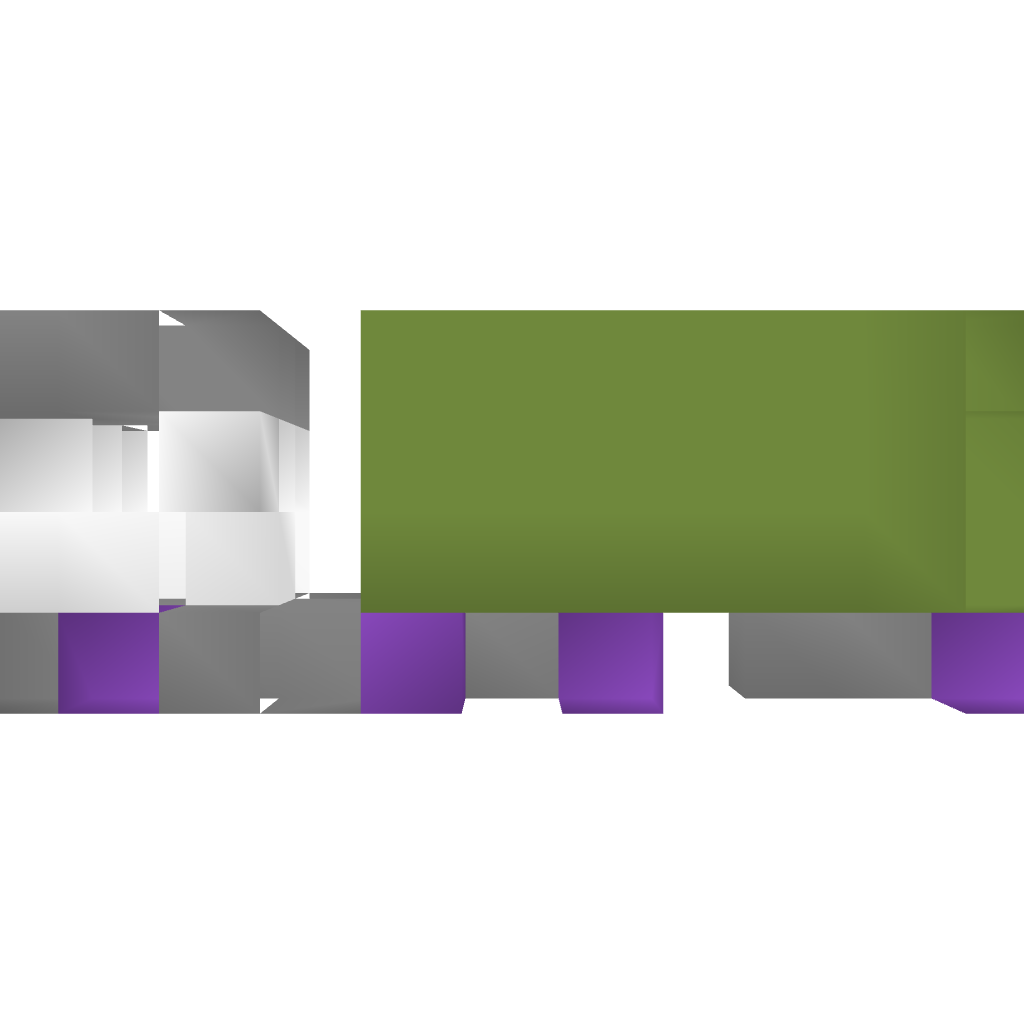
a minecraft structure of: Cargo Truck good quality